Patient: sex M, age 71
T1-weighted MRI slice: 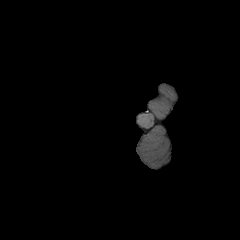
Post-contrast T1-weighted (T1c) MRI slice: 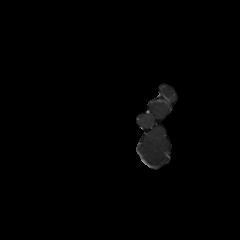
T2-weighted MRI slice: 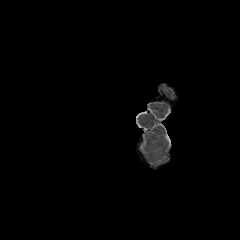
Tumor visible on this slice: no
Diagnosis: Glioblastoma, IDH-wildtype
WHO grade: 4